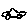
Label: car